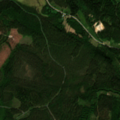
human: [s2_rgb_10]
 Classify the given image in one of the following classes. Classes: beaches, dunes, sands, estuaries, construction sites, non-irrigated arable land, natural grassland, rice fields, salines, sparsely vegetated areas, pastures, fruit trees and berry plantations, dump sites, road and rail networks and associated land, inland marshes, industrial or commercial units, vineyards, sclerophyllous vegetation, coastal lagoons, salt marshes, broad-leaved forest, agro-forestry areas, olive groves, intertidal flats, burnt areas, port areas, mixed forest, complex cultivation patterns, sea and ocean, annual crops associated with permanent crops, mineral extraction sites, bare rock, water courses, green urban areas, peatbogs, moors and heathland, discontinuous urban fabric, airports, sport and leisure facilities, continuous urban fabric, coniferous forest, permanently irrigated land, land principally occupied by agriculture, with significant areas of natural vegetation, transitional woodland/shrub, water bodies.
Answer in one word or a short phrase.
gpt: coniferous forest, mixed forest